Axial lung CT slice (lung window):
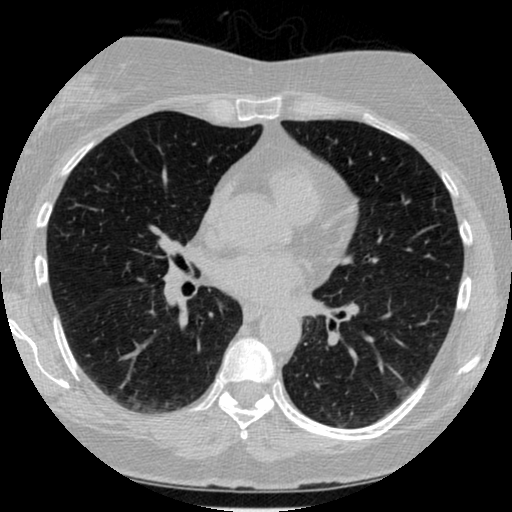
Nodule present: no